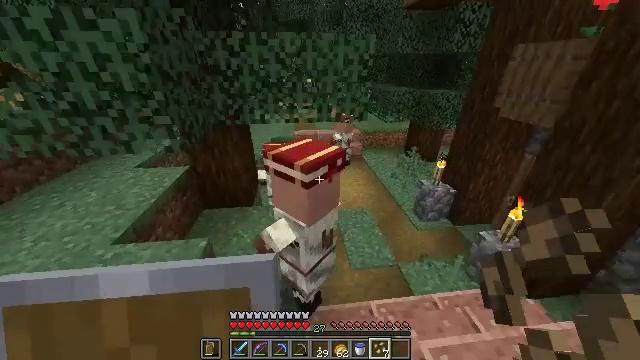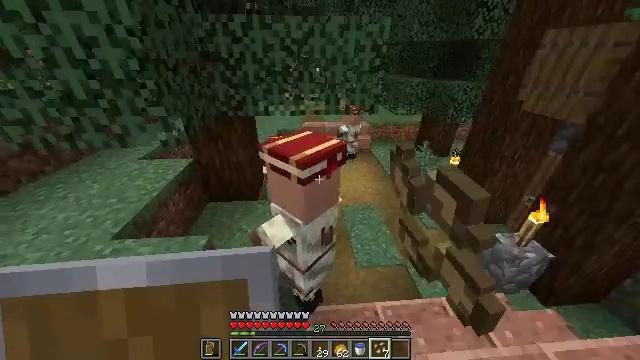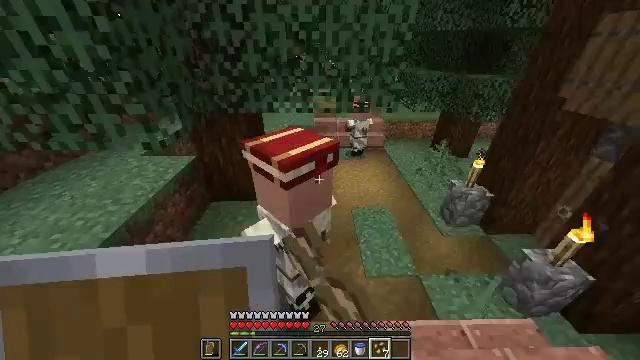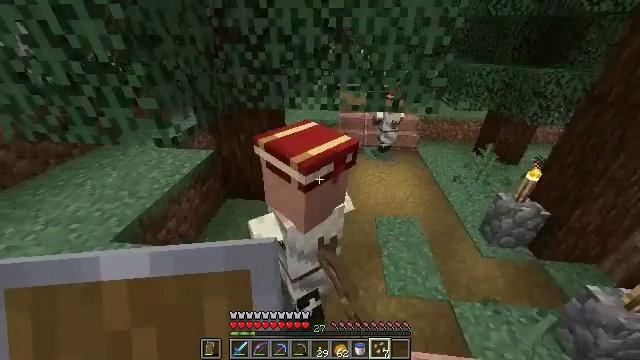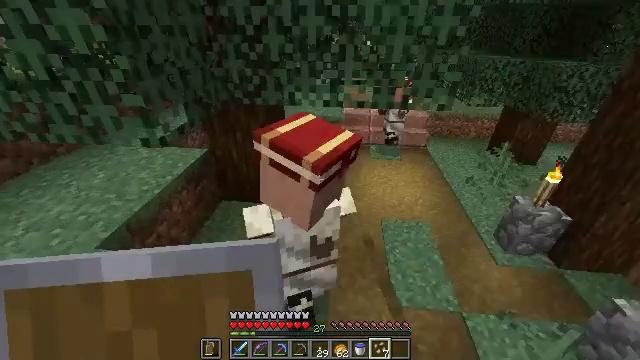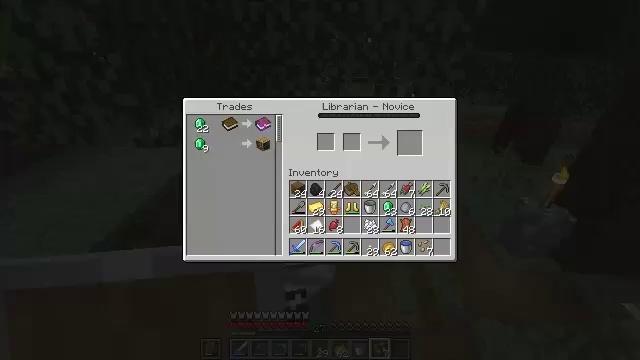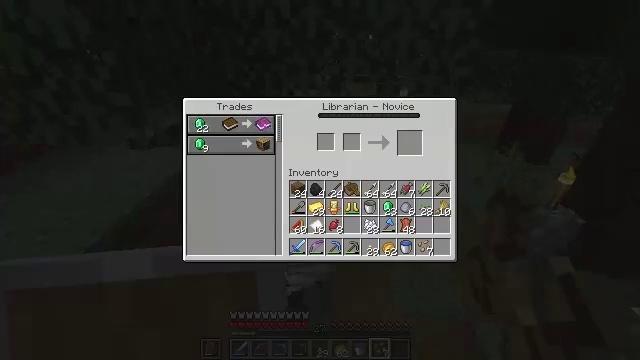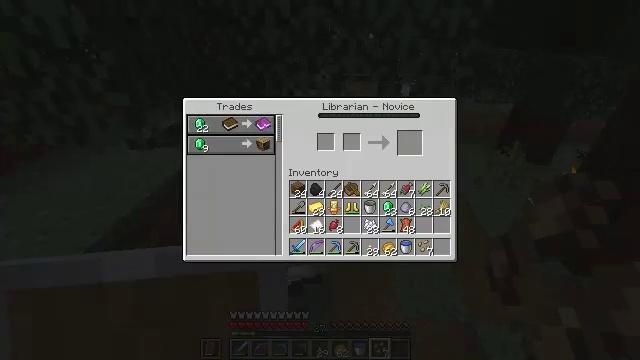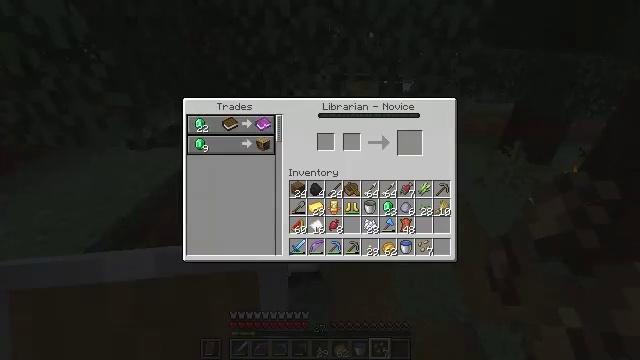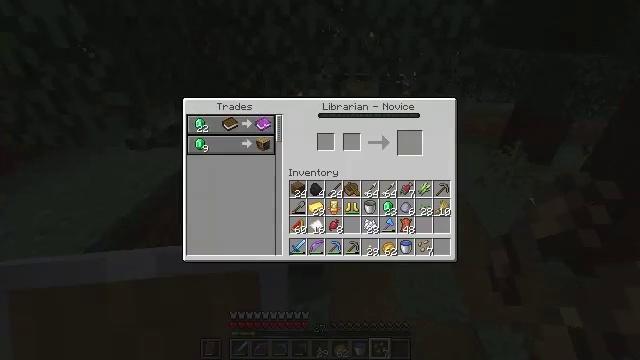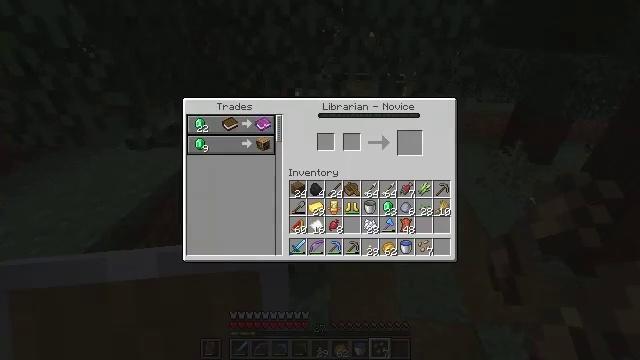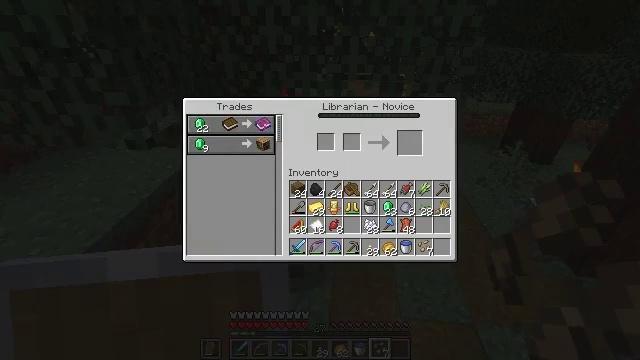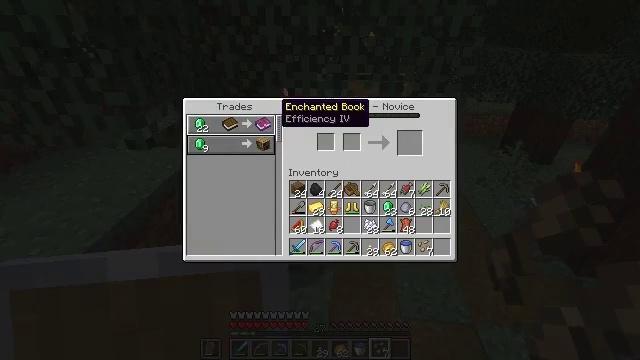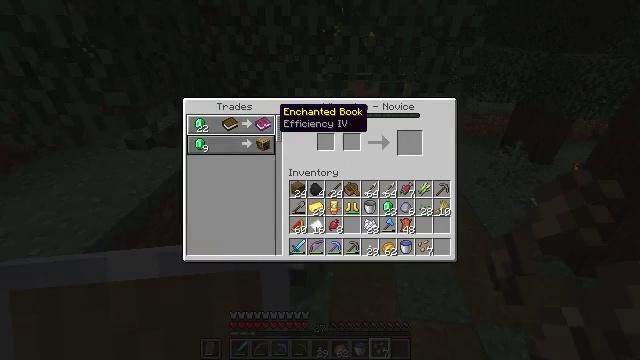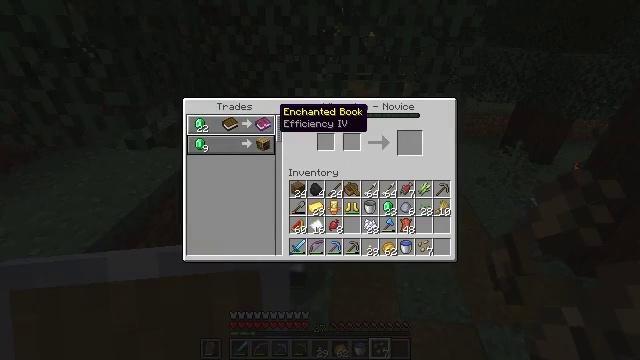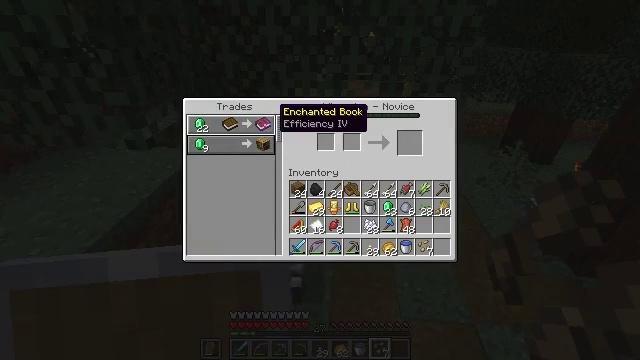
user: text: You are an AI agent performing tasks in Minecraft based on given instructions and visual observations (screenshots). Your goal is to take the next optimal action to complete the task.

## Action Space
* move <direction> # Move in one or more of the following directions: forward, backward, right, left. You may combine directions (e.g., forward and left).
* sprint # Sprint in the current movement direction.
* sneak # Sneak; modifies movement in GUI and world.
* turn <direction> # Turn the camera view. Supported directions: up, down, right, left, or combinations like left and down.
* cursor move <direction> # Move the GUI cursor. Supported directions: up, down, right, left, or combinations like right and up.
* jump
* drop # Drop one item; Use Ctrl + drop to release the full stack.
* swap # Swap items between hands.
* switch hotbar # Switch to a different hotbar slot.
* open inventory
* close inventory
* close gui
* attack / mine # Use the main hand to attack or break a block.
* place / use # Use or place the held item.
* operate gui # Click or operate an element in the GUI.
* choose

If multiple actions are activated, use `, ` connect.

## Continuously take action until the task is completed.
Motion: motion action
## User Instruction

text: Take paper and leather to craft a book.
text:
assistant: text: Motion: move forward, turn left and down, use / place
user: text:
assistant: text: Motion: turn left and down
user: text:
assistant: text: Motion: turn left
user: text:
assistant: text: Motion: no_op
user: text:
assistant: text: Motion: open gui
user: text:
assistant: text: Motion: no_op
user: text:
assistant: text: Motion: cursor move left and up
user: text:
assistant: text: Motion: no_op
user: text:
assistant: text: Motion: cursor move right
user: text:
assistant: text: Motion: cursor move left and up
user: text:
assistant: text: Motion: cursor move left and up
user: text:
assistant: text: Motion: no_op
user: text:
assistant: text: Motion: no_op
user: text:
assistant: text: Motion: no_op
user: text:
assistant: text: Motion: no_op
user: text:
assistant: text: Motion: no_op
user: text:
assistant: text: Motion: no_op
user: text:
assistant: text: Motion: no_op
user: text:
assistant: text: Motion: no_op
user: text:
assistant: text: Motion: no_op
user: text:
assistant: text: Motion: cursor move left
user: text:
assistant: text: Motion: cursor move left
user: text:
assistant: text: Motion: no_op
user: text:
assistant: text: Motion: operate gui
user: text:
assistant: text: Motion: operate gui
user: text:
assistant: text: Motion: no_op
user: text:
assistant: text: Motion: no_op
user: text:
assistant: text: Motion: no_op
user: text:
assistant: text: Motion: cursor move right
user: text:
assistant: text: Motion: cursor move right and down